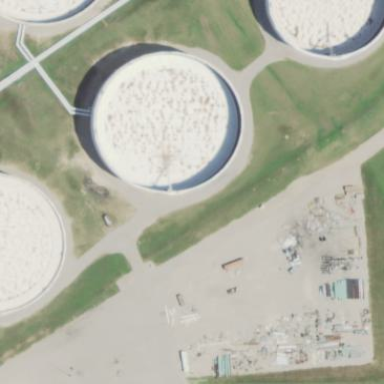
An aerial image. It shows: Storage tank which is man-made and housed in building.